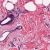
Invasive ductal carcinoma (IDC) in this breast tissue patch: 0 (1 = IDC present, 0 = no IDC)